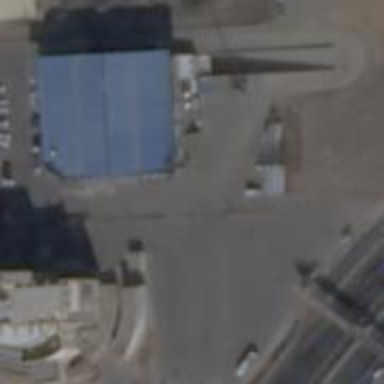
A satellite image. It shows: Parking area with asphalt surface.